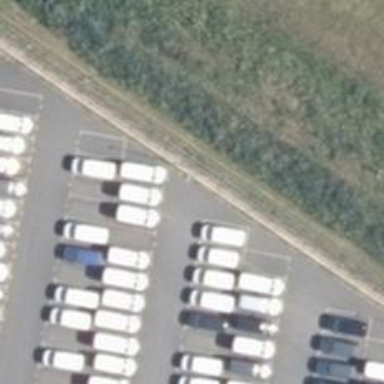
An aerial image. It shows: Road serving as parking aisle.